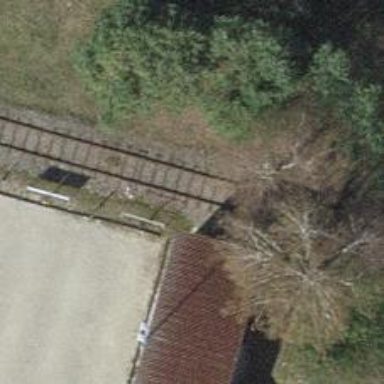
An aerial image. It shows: Railway buffer stop.